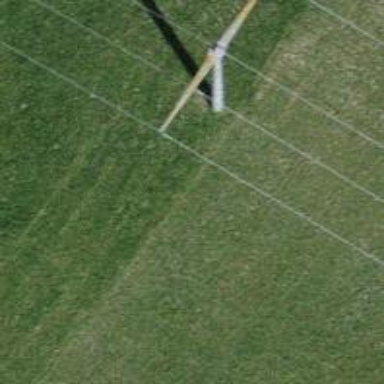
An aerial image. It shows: Power pole.